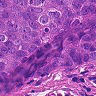
Metastatic tissue present: yes